Field crop: maize
Growth stage: 1
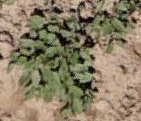
Species: convolvulus